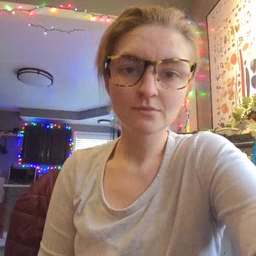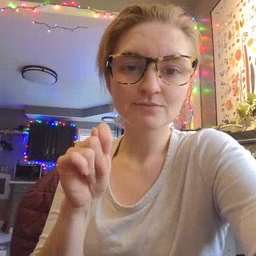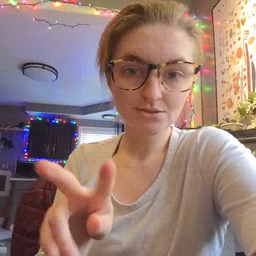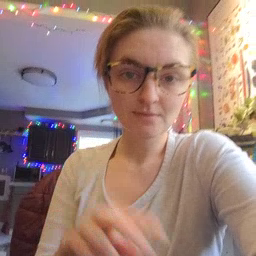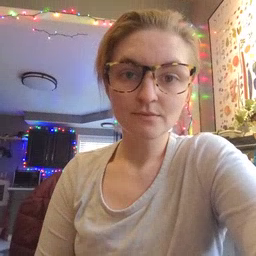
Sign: TV